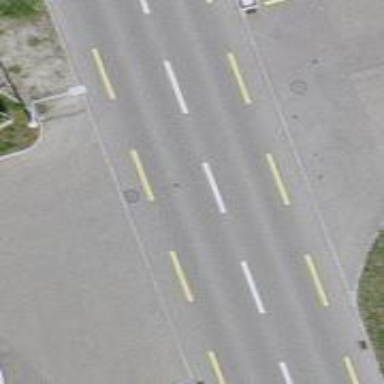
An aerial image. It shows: Primary highway with dedicated lane for cyclists.